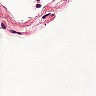
Metastatic tissue present: no